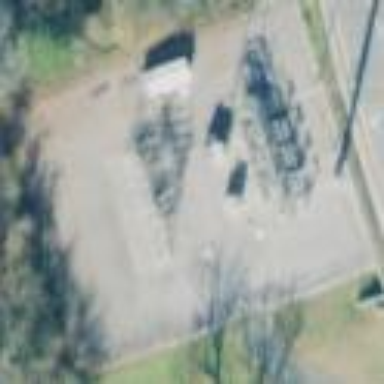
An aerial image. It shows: Distribution level power substation enclosed by fence.